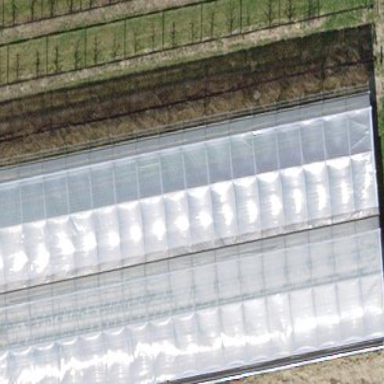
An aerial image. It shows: Area dedicated to greenhouse horticulture.